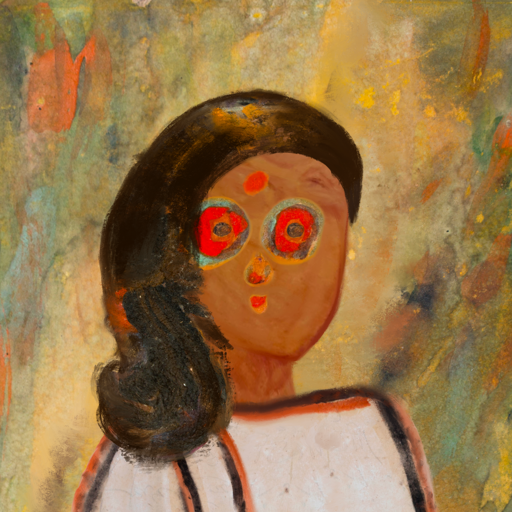
Background: Comrade, Head And Neck Front: Pious_Lady, Face Front: Sisters, Bust: Roy_Bahadur, Hair Front: Gypsy_Queen, Head Accessory: Blank, Second Necklace: Blank, Necklace: Blank, Baby: Blank